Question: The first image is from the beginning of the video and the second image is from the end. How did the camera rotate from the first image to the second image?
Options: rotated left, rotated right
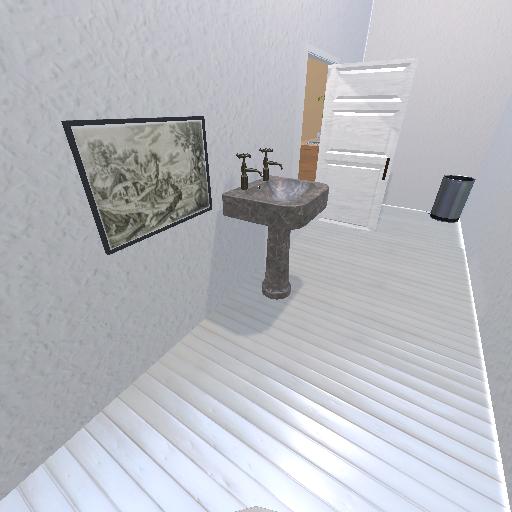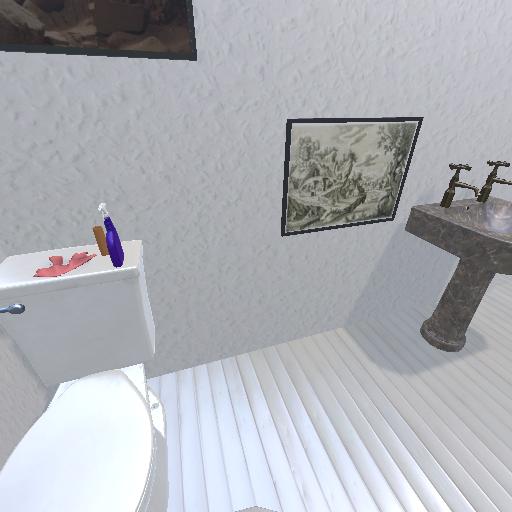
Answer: rotated left